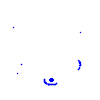
Particle: kaon